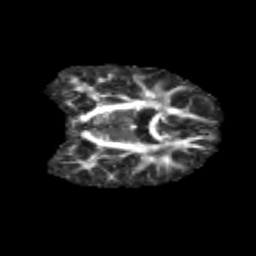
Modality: FA
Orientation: coronal
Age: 12
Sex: male
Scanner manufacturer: siemens
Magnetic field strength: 3 T
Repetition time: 3.8 s
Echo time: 0.07 s